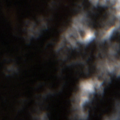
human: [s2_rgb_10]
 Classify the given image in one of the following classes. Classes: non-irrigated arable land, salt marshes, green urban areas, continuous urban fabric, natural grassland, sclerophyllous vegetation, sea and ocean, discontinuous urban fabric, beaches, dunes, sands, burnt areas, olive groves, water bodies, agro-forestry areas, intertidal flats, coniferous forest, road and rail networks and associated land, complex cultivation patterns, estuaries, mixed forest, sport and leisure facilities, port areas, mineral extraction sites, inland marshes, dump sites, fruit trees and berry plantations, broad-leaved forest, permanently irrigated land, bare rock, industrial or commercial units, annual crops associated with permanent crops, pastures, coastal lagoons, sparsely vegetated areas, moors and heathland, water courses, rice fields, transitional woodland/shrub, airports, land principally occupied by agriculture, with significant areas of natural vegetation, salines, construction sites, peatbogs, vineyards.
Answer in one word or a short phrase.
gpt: moors and heathland, burnt areas, peatbogs